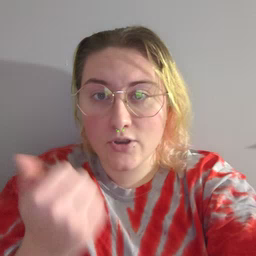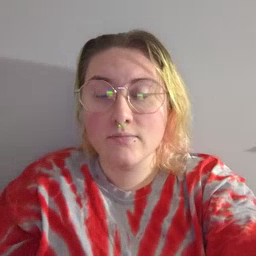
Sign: like